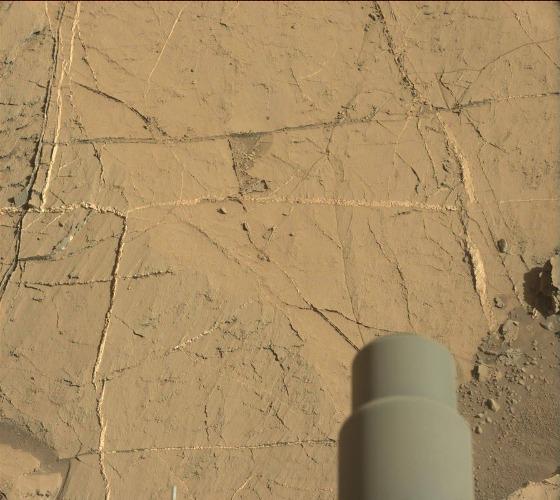
Terrain classes present: Background, Bedrock, Gravel / Sand / Soil, Rock, Shadow